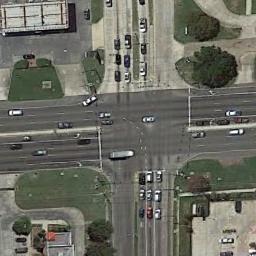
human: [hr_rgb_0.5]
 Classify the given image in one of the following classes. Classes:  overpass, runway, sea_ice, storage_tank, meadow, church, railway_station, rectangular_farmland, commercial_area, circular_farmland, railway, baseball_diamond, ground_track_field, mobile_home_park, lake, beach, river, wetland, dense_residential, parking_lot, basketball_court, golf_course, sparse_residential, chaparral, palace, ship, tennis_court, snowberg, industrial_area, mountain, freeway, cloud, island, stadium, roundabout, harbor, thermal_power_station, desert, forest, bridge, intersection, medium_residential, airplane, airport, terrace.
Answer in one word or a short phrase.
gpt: intersection